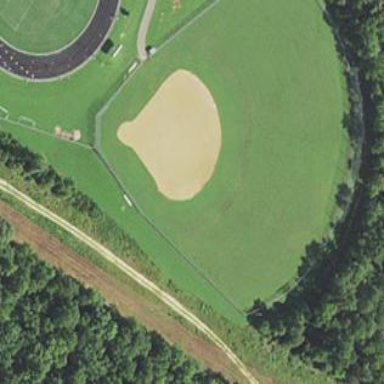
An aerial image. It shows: Baseball pitch for leisure land.